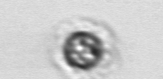
Label: Emiliania_huxleyi